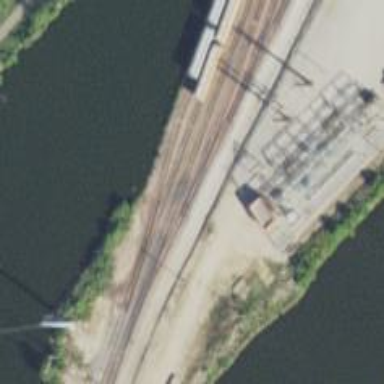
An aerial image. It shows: Railway siding for service.